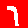
Digit: 7